Interaction volume radius: 10 \u00c5
Interaction volume height: 15 \u00c5
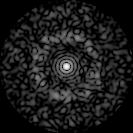
Disorder parameter: 0.843